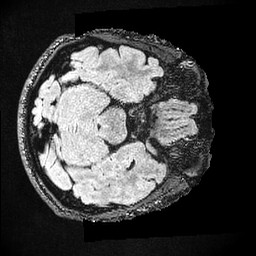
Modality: FLAIR
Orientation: axial
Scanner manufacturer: ge
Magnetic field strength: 3 T
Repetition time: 4.802 s
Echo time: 0.1165 s